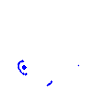
Particle: proton